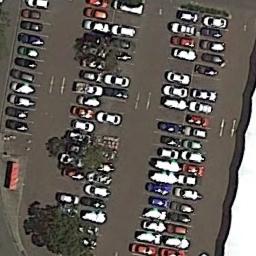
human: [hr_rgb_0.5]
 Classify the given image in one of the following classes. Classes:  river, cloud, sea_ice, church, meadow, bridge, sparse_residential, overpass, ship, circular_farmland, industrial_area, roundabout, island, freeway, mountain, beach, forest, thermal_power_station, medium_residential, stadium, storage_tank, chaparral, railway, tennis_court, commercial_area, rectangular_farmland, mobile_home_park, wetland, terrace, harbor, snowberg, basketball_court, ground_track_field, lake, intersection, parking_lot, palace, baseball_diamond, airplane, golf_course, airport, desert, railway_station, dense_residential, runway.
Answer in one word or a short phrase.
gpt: parking_lot